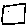
Label: square